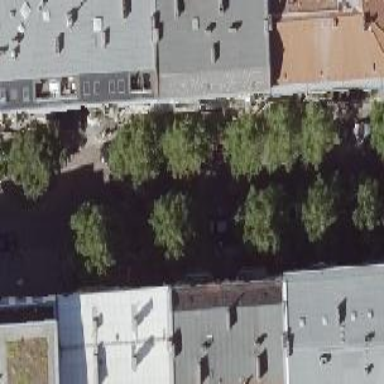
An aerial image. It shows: Street object named "Am Bahnhof Westend".